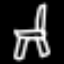
Label: chair